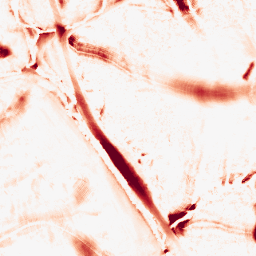
Category: morphological
Decomposition family: tophat
Decomposition parameters: size: 20
mode: white
Upsampling method: sinc_hamming
Upsampling parameters: scale: 8
kernel_size: 16
Upsampling scale: 8